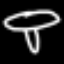
Label: mushroom